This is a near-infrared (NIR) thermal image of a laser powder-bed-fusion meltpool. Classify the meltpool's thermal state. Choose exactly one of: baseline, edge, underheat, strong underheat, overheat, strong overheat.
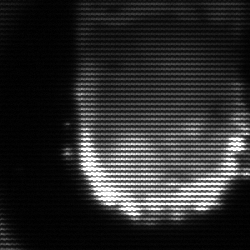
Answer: baseline